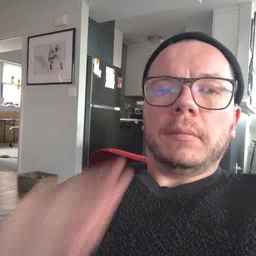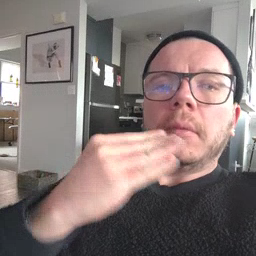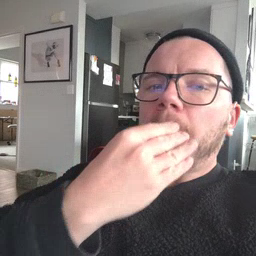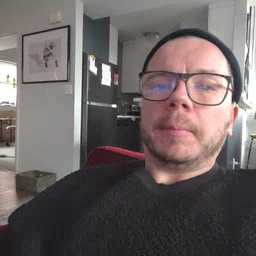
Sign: napkin